Field crop: maize
Growth stage: 2
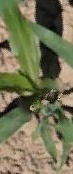
Species: maize